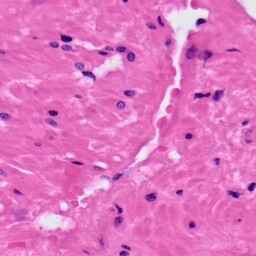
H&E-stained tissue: Prostate